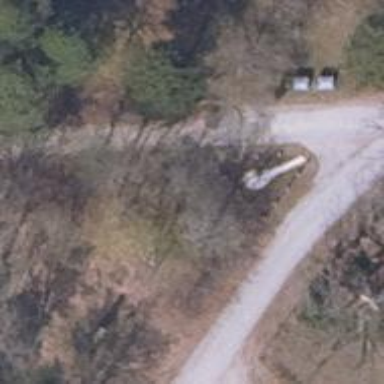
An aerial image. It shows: Memorial site with historic significance.